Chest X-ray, PA view. Patient: 34 years old, sex M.
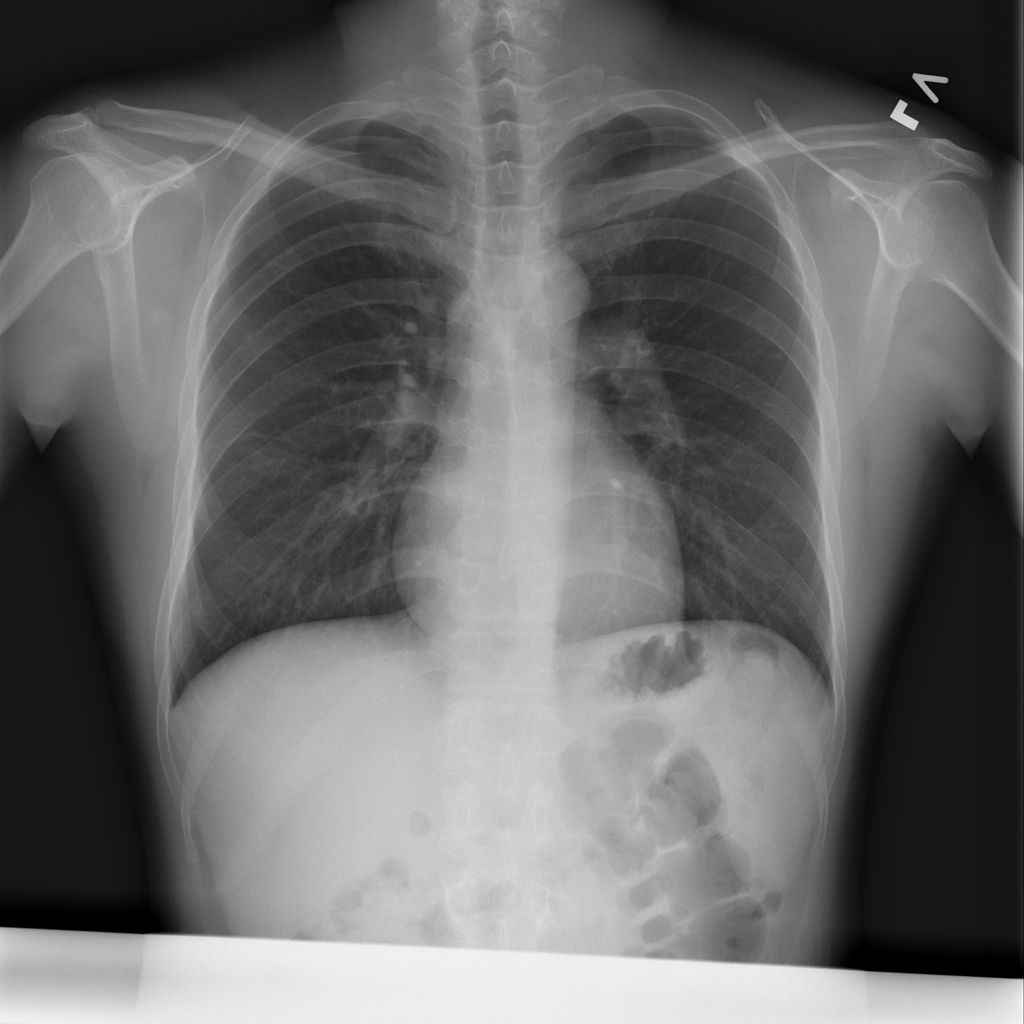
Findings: No Finding